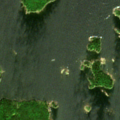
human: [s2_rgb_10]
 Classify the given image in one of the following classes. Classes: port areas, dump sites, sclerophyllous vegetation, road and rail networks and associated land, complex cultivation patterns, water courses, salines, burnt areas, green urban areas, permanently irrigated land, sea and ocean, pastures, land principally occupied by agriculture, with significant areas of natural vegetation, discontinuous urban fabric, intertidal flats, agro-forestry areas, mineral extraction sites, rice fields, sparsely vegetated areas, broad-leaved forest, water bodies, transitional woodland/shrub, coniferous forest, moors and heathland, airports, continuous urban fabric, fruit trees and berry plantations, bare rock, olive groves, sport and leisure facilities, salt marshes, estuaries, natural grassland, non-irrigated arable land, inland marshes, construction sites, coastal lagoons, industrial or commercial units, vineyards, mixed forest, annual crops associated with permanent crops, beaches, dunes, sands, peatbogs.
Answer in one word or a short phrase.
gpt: mixed forest, sea and ocean